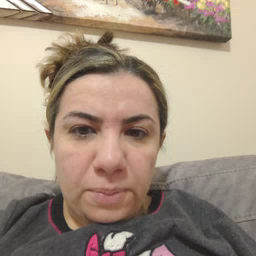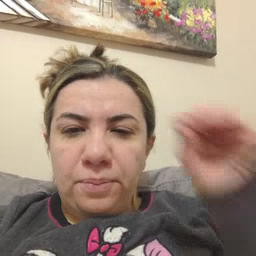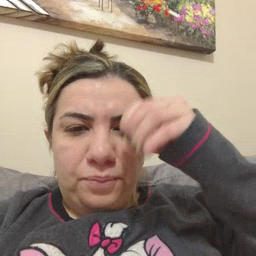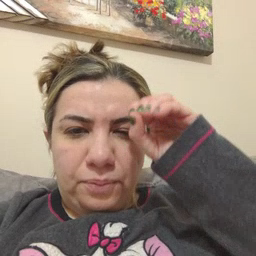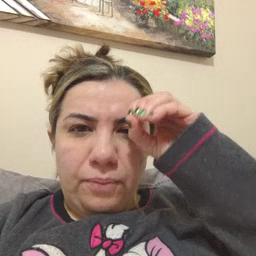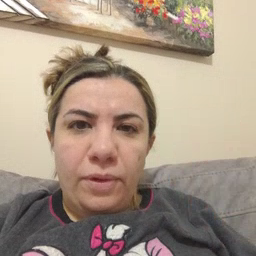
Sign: owl